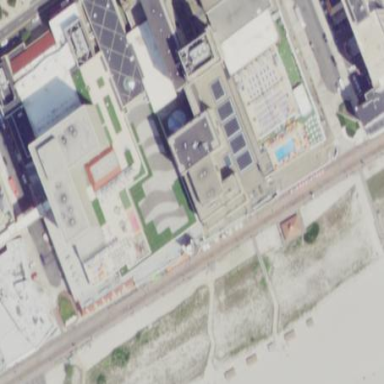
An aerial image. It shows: Hotel building.